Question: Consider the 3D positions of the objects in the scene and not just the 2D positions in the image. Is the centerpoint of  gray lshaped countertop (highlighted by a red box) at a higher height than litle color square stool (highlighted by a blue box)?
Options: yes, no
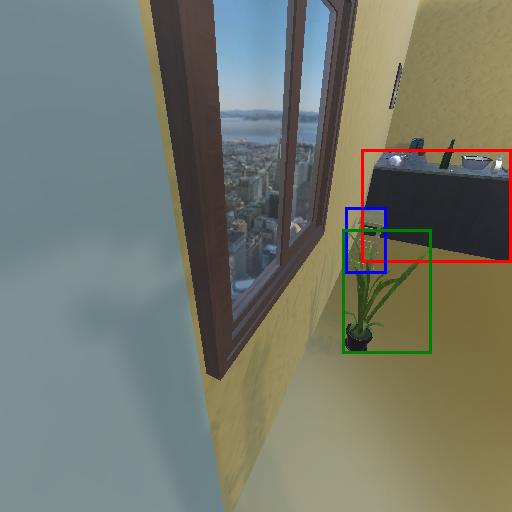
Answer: yes